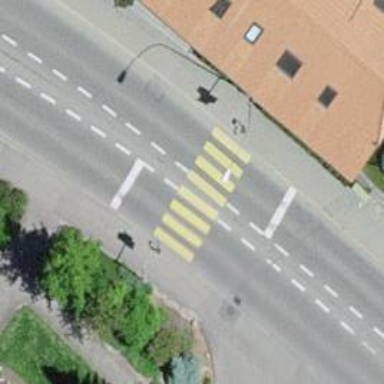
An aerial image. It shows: Traffic signals at road crossing.